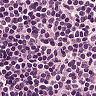
Metastatic tissue present: no